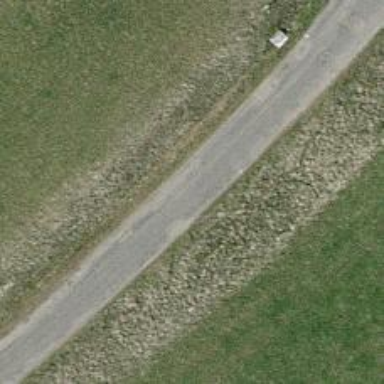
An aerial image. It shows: Unclassified road with grade 1 track type.